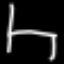
Label: chair